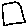
Label: square